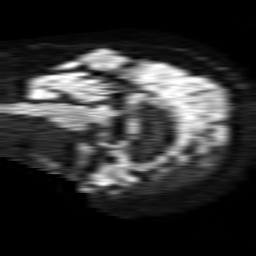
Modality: TRACE
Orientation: sagittal
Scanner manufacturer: philips
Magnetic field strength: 1.5 T
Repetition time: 4.6 s
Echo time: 0.08941 s